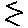
Label: zigzag